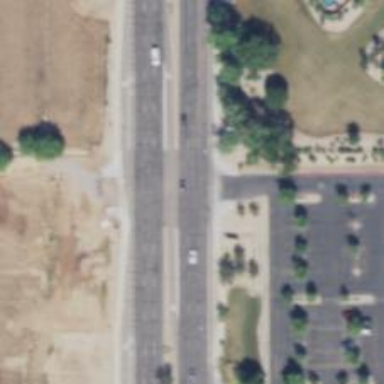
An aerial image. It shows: Secondary road with asphalt surface.